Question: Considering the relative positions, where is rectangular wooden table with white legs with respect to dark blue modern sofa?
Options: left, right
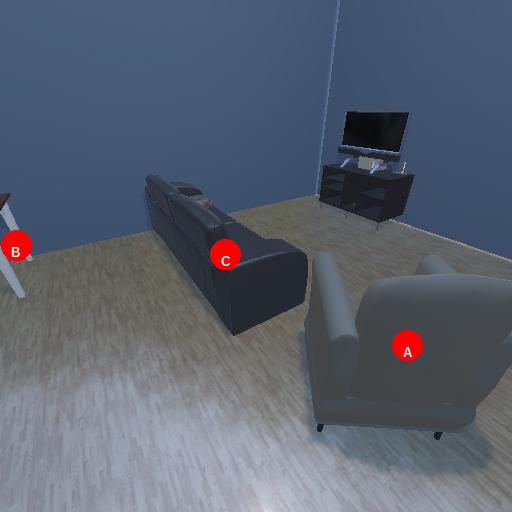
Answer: left